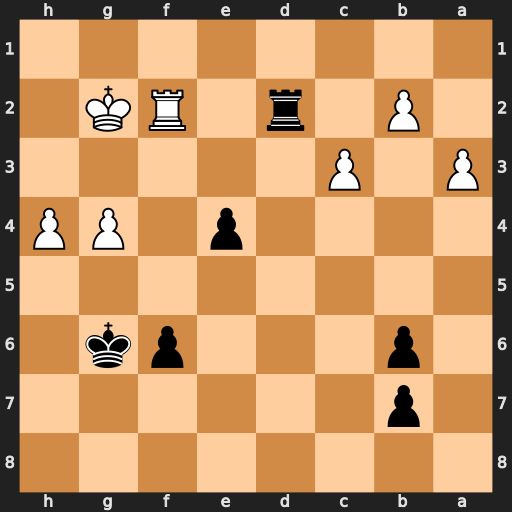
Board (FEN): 8/1p6/1p3pk1/8/4p1PP/P1P5/1P1r1RK1/8
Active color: b
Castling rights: -
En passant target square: -
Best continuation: e3 Re2 Rxe2+